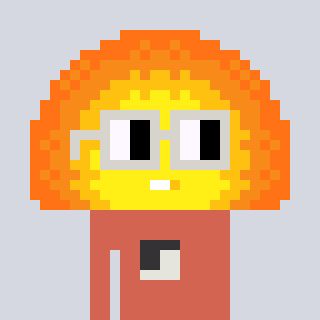
a pixel art character with square light gray glasses, a sunset-shaped head and a peachy-colored body on a cool background